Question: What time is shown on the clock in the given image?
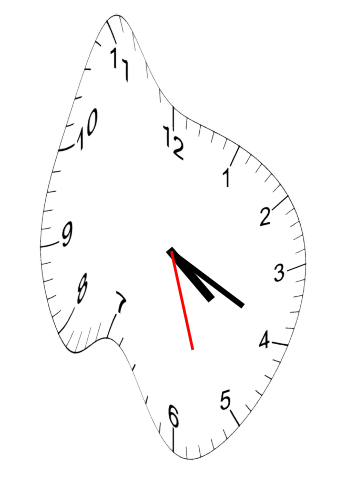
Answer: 04:19:27